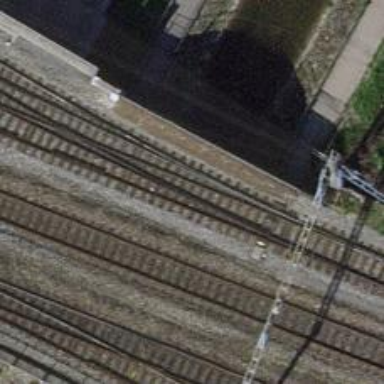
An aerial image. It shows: Railway bridge with electrified contact line. This bridge is part of railway siding.